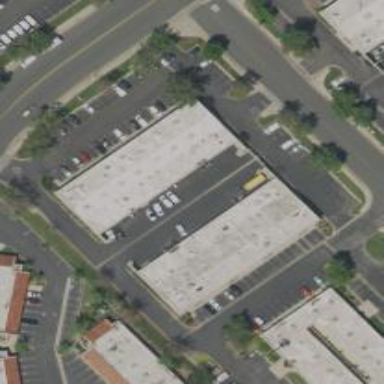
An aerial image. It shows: Commercial building.